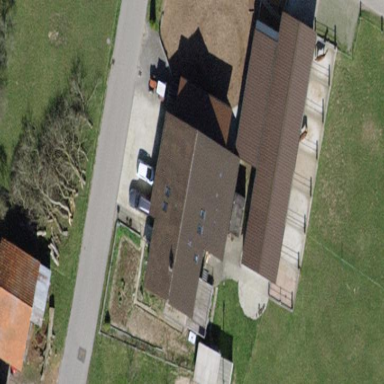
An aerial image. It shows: Farm building.